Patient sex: M
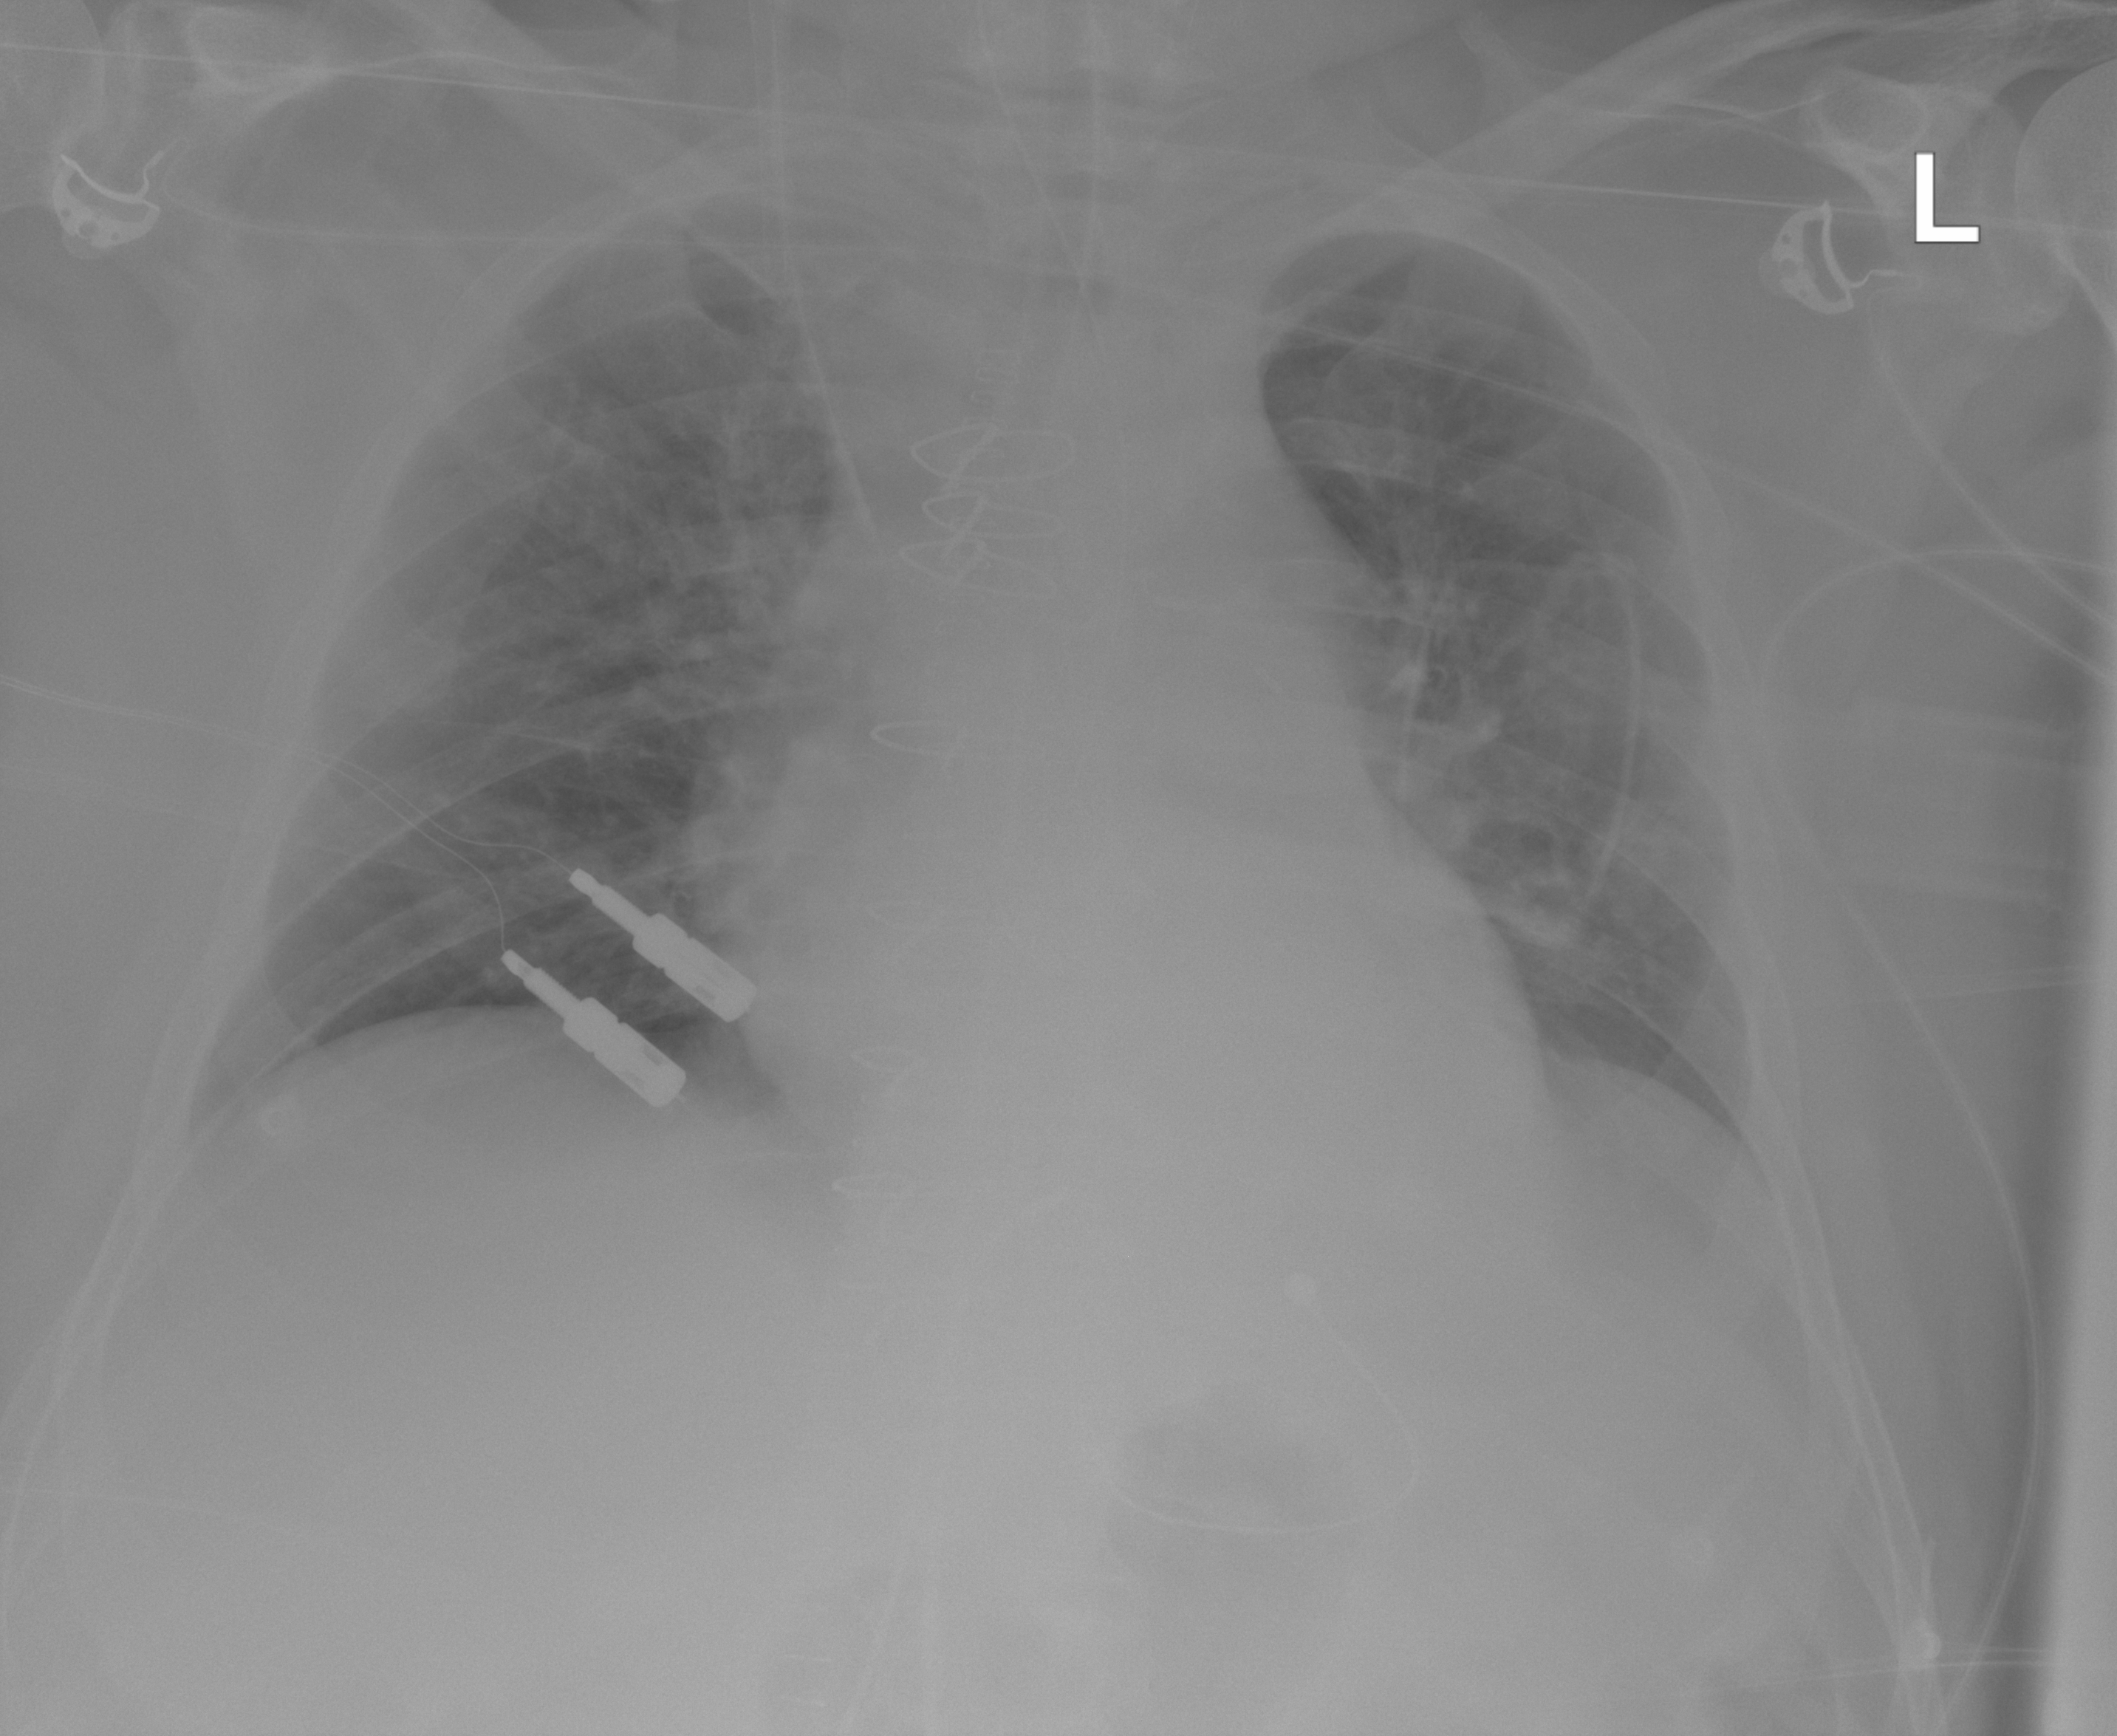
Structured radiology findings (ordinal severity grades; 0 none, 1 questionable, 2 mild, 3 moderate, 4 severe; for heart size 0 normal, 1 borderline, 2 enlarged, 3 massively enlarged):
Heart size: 0
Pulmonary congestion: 0
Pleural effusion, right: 0
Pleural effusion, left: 0
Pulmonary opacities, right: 1
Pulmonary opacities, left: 0
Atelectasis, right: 0
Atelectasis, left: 0